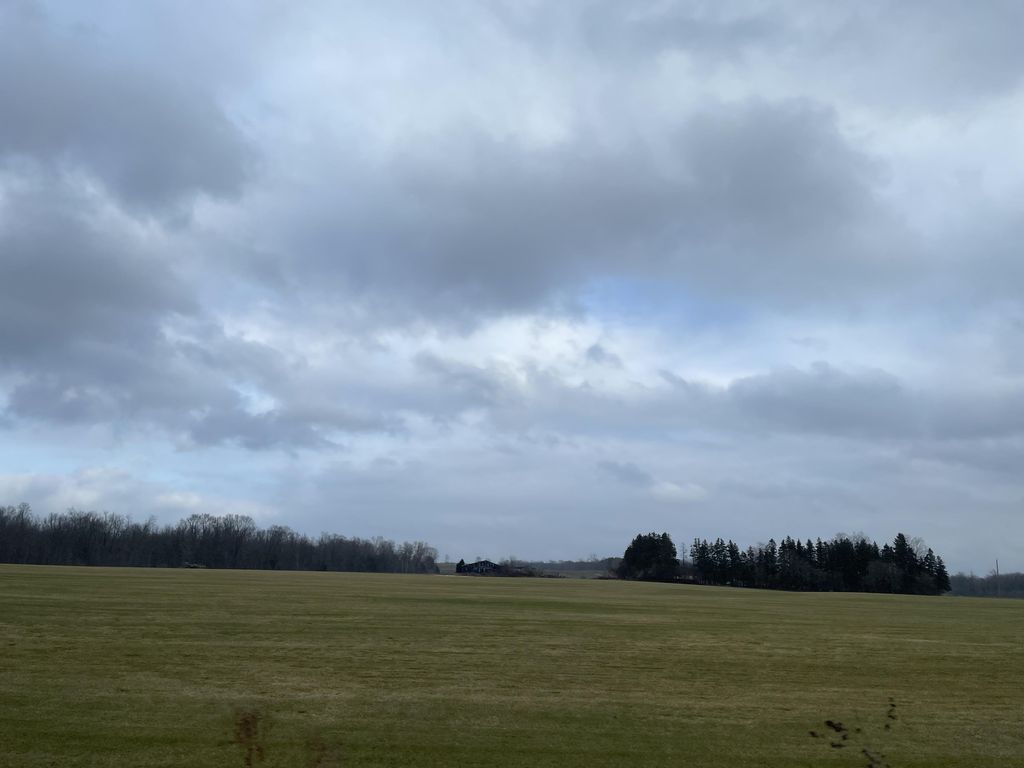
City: kitchener-waterloo